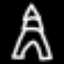
Label: The Eiffel Tower